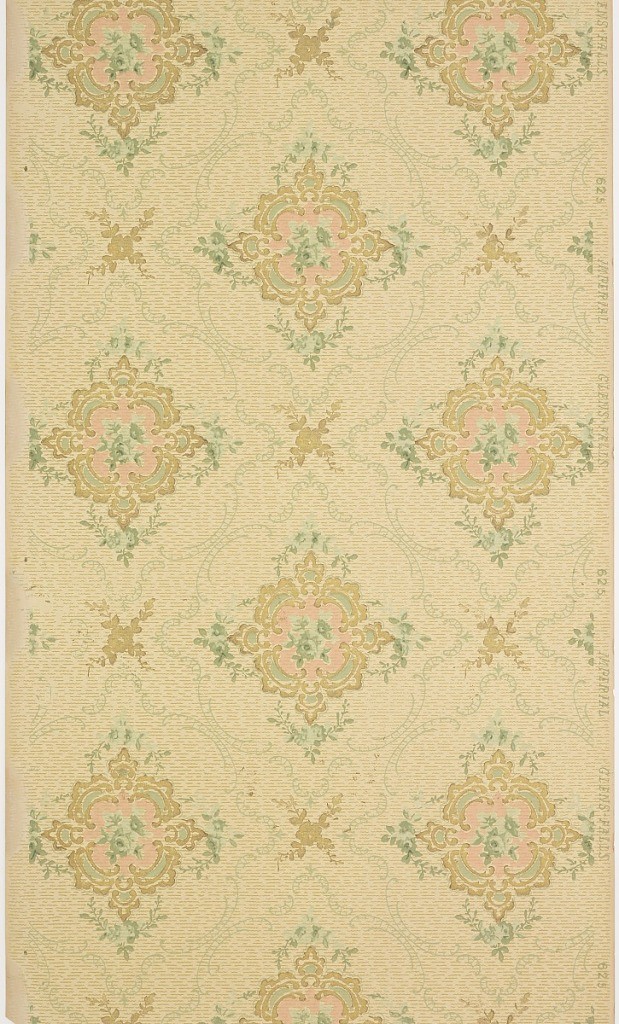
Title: Ceiling paper
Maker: Imperial Wallcoverings Inc., American, founded 1901
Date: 1905–1915
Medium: Machine-printed paper, liquid mica
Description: Mostly pink, squarish medallions, repeating diagonally. Printed in pink, green, metallic gold on tan ground.